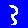
Digit: 3